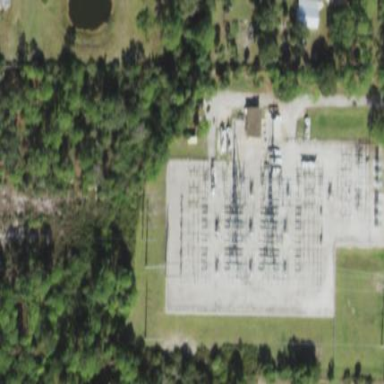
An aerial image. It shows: Outdoor power substation surrounded by chain link fence. The substation is used for compensation purposes.